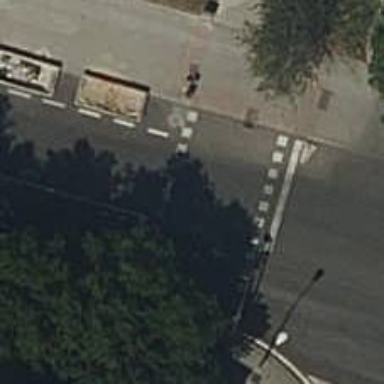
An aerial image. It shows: Sidewalk along the footway.